Question: I want to draw smooth fill elipse with SDL2.
I have following code
'''
#include <iostream>
#include <SDL2/SDL.h>
#include <SDL2/SDL2_gfxPrimitives.h>
#include <GL/gl.h>
void init()
{
SDL_GL_SetAttribute(SDL_GL_MULTISAMPLEBUFFERS, 1);
SDL_GL_SetAttribute(SDL_GL_MULTISAMPLESAMPLES, 2);
glEnable(GL_MULTISAMPLE);
}
int main()
{
SDL_Init(SDL_INIT_EVERYTHING);
init();
SDL_Window* window = SDL_CreateWindow("Anti-aliasing test",
SDL_WINDOWPOS_CENTERED,
SDL_WINDOWPOS_CENTERED,
100, 100,
SDL_WINDOW_RESIZABLE);
SDL_Renderer* renderer = SDL_CreateRenderer(window, -1, SDL_RENDERER_ACCELERATED);
int Buffers, Samples;
SDL_GL_GetAttribute( SDL_GL_MULTISAMPLEBUFFERS, &Buffers );
SDL_GL_GetAttribute( SDL_GL_MULTISAMPLESAMPLES, &Samples );
std::cout << "buf = " << Buffers << ", samples = " << Samples;
std::cout.flush();
SDL_Event e;
int x, y;
while(true)
{
SDL_WaitEvent(&e);
if (e.type == SDL_QUIT)
break;
SDL_SetRenderDrawColor(renderer, 255, 255, 255, 255);
SDL_RenderClear(renderer);
SDL_GetWindowSize(window, &x, &y);
filledEllipseRGBA(renderer, x / 2, y / 2, 50, 50, 255, 0, 0, 255);
SDL_RenderPresent(renderer);
}
}
'''
I expected to draw with anti-aliasing, but actually I have no effect from OpenGL.
We can see that my circle don't use alpha channel, which is necessary for AA. But console output is "buffer = 0, samples = 4".
Any idea about how can I activate(of fix) AA in SDL2 (with or without OpenGL).
Next screenshot demonstrate what I have and what I want. Bottom picture drawed in Pinta software.

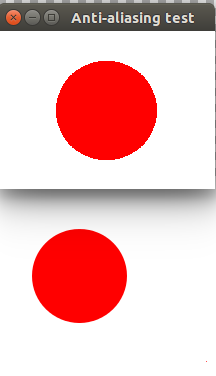
Answer: You are trying to use OpenGL window hints for anti-aliasing but this only works when you create a window with a OpenGL context, which would disable all SDL renderering.
The 'SDL2/SDL2_gfxPrimitives.h' library you are using to draw a filled ellipse has several anti-aliasing functions but not for a filled eclipse, a work around could be to draw a not filled anti-aliased ellipse with a filled eclipse inside everytime you draw an anti-aliased ellipse.
'''
void aafilledEllipseRGBA(...) {
aaellipseRGBA(...);
filledEllipseRGBA(...);
}
'''
or to write your own anti-aliased filled ellipse rendering code. You could base this on the code of the open-source library you are using by peeking at their code <URL>.